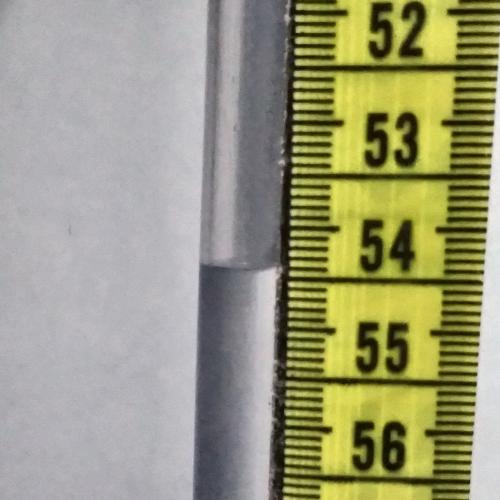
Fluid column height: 54.4 cm